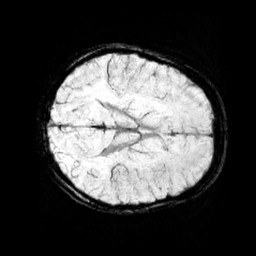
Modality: minIP
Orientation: axial
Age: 9
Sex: female
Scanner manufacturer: siemens
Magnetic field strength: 3 T
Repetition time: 0.027 s
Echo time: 0.02 s